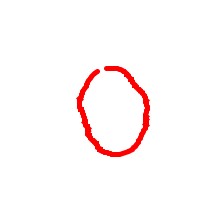
Shape: circle